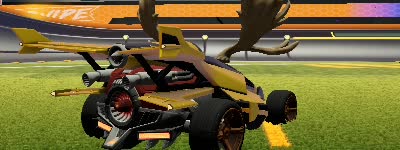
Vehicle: aftershock